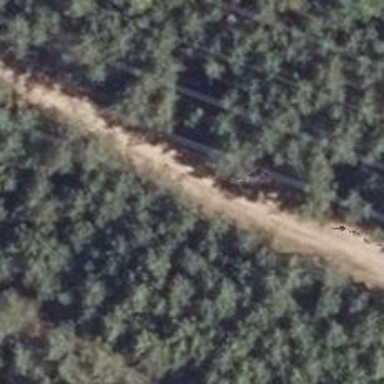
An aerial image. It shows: Sandy track road with grade5 tracktype.